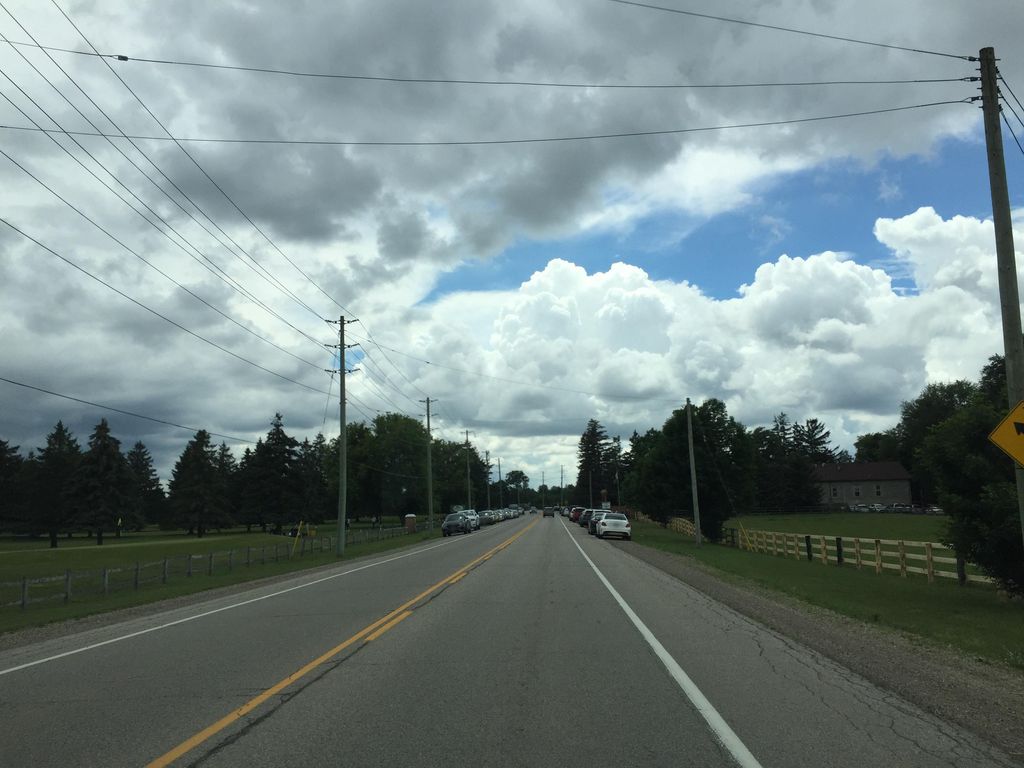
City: kitchener-waterloo